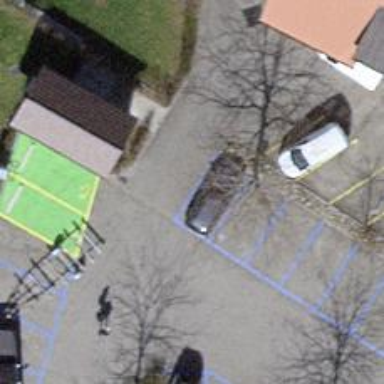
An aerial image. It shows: Charging station.